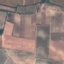
Land use / land cover: PermanentCrop